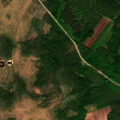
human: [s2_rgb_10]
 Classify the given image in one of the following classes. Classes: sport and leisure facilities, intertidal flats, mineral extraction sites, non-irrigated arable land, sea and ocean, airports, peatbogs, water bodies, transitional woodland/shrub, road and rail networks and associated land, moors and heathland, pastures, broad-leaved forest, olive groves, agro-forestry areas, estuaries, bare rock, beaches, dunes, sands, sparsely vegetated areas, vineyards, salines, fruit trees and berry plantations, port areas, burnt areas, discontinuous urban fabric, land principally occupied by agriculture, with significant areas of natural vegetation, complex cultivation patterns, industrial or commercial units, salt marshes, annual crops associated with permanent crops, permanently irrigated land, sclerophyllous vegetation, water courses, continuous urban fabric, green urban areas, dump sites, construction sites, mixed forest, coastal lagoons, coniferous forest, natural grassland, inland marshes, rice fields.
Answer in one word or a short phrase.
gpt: non-irrigated arable land, coniferous forest, mixed forest, transitional woodland/shrub, peatbogs